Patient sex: M
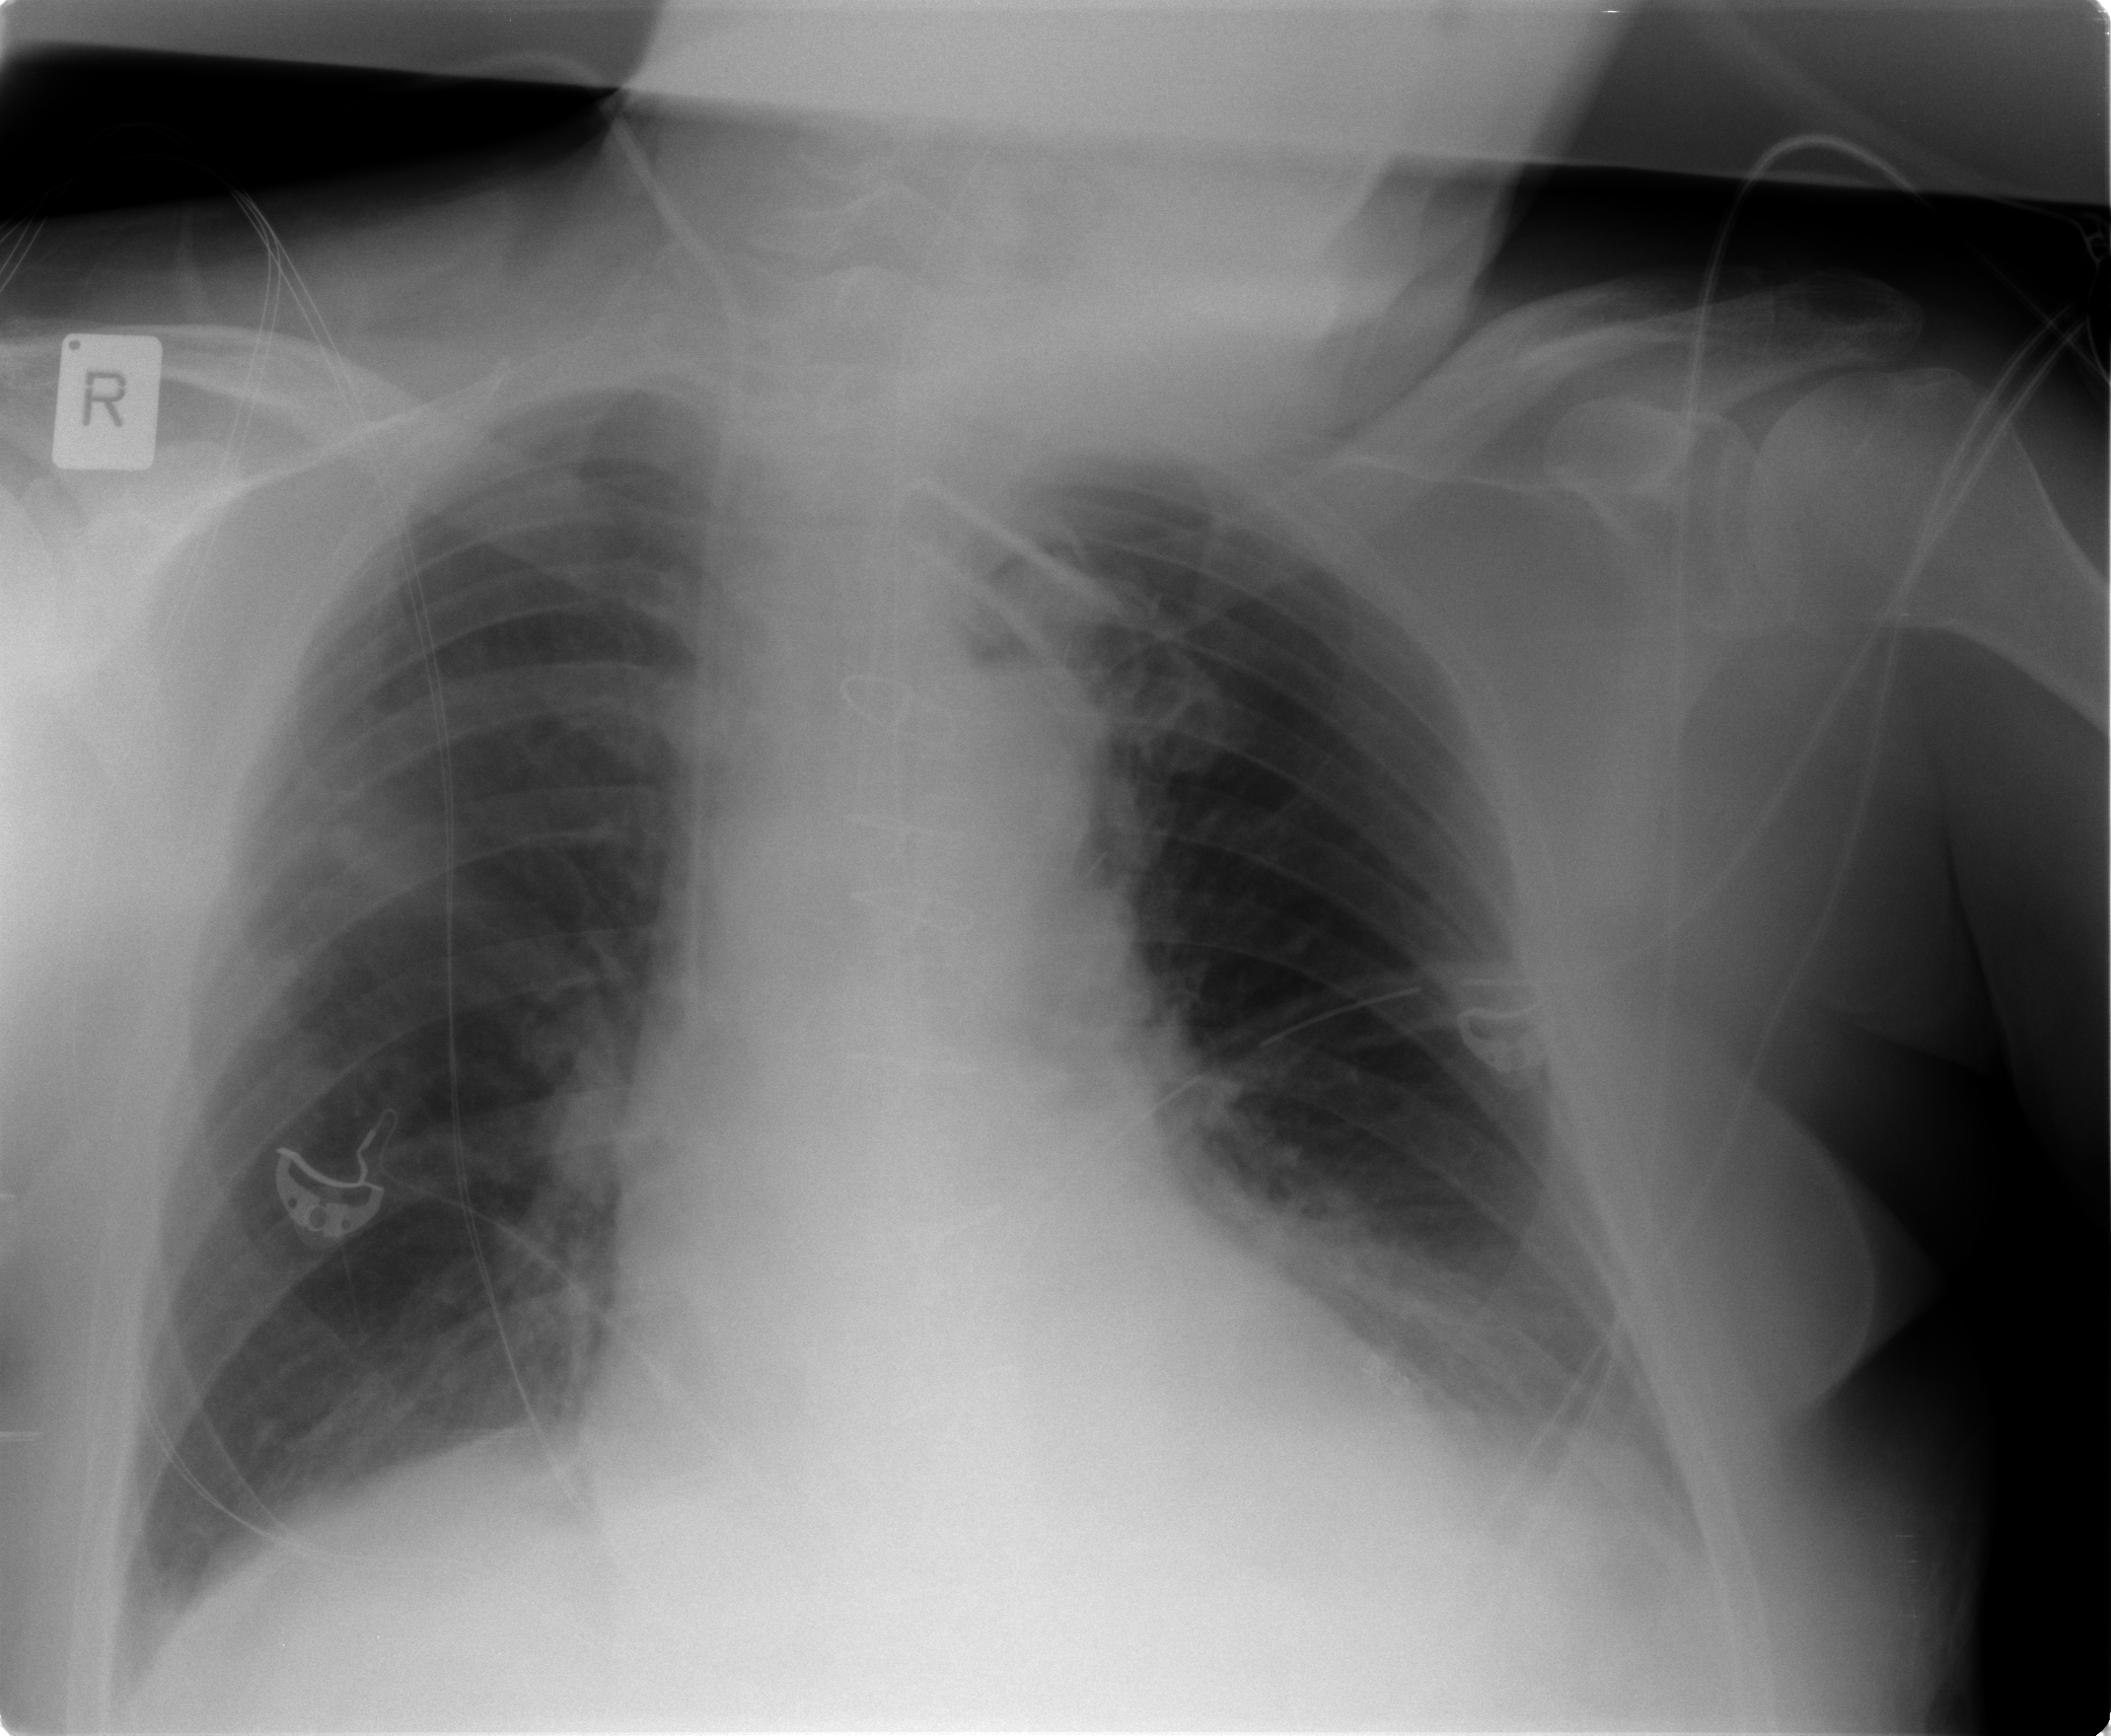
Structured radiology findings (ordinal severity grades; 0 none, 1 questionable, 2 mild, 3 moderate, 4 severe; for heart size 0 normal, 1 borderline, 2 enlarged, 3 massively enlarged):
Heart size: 2
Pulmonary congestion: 1
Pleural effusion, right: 1
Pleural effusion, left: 2
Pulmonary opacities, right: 0
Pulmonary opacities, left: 0
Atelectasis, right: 2
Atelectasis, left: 2